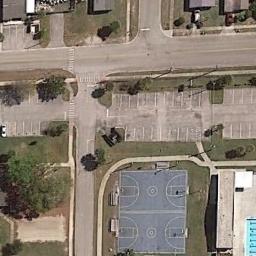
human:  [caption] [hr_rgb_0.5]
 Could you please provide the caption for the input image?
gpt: There are many gray basketball courts side by side on the playground .

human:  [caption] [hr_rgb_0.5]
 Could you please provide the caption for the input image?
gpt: Two basketball courts next to a parking lot while a pool and some houses beside .

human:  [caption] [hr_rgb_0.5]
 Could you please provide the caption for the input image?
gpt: The parking lots separates the basketball courts and residential area .

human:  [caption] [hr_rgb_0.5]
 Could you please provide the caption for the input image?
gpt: There are two basketball courts next to a parking lot with a road pass by .

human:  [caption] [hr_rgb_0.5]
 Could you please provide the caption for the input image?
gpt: The parking lot is next to the basketball courts .